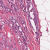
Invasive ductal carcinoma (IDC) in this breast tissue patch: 1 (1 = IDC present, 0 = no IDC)